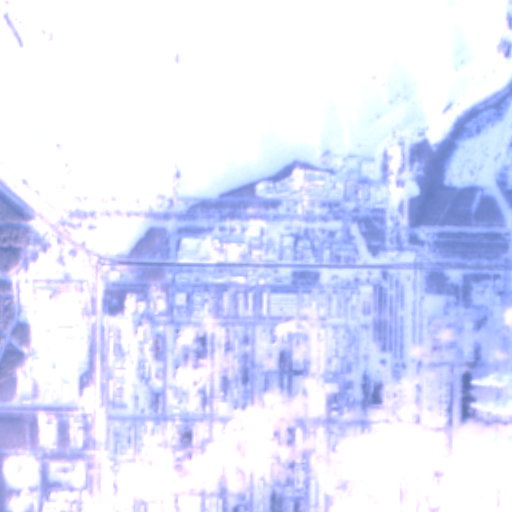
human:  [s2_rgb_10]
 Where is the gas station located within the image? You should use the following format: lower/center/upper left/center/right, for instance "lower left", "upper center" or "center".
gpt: The gas station is located in the lower left of the image.
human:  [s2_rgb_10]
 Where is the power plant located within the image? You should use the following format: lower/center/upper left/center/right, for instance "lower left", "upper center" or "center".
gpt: The power plant is located in the lower right of the image.
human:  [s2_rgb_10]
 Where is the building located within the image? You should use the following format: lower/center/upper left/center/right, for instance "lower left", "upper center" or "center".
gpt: There is no building in the image.